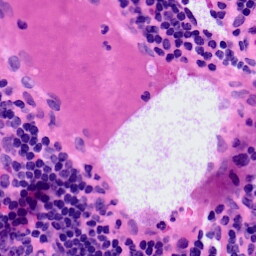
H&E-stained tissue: LymphNode